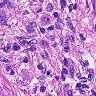
Metastatic tissue present: yes